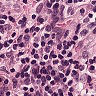
Metastatic tissue present: no